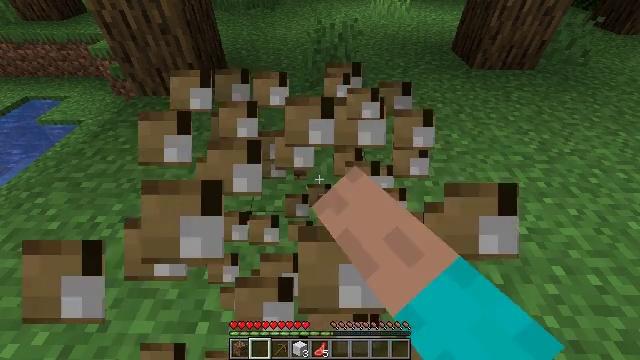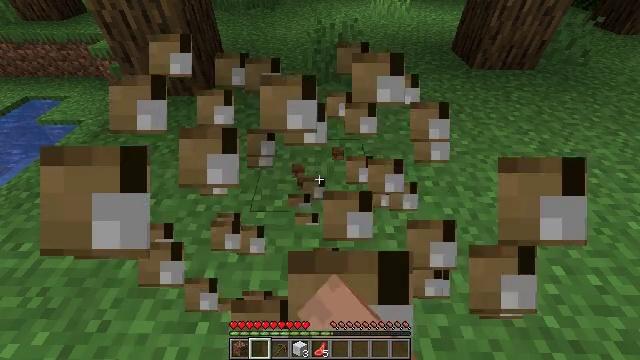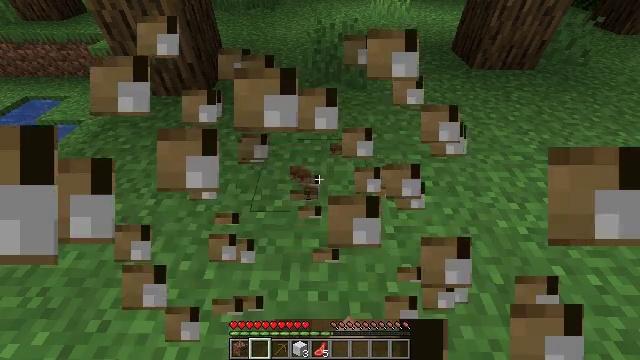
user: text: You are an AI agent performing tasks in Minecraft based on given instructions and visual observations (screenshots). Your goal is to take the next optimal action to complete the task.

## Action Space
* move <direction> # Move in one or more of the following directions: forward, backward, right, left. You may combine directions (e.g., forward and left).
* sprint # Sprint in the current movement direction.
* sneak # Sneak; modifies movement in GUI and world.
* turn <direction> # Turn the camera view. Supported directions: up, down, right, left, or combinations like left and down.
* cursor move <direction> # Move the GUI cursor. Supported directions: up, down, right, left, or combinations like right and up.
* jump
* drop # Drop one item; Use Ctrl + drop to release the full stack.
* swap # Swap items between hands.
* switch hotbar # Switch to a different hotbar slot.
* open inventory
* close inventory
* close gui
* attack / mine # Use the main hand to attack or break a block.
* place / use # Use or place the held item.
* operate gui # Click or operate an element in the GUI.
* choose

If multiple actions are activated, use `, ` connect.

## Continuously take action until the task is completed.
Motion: motion action
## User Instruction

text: Mine block crafting table.
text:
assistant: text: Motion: attack / mine
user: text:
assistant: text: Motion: attack / mine
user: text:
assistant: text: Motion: attack / mine